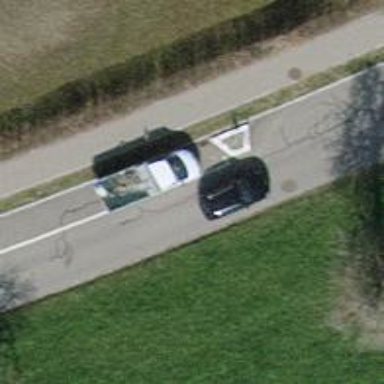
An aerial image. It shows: Traffic calming feature called choker.